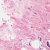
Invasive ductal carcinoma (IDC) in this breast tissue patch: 1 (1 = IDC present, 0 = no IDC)